Field crop: maize
Growth stage: 2
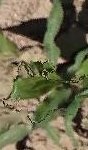
Species: maize